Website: home-depot
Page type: review-order
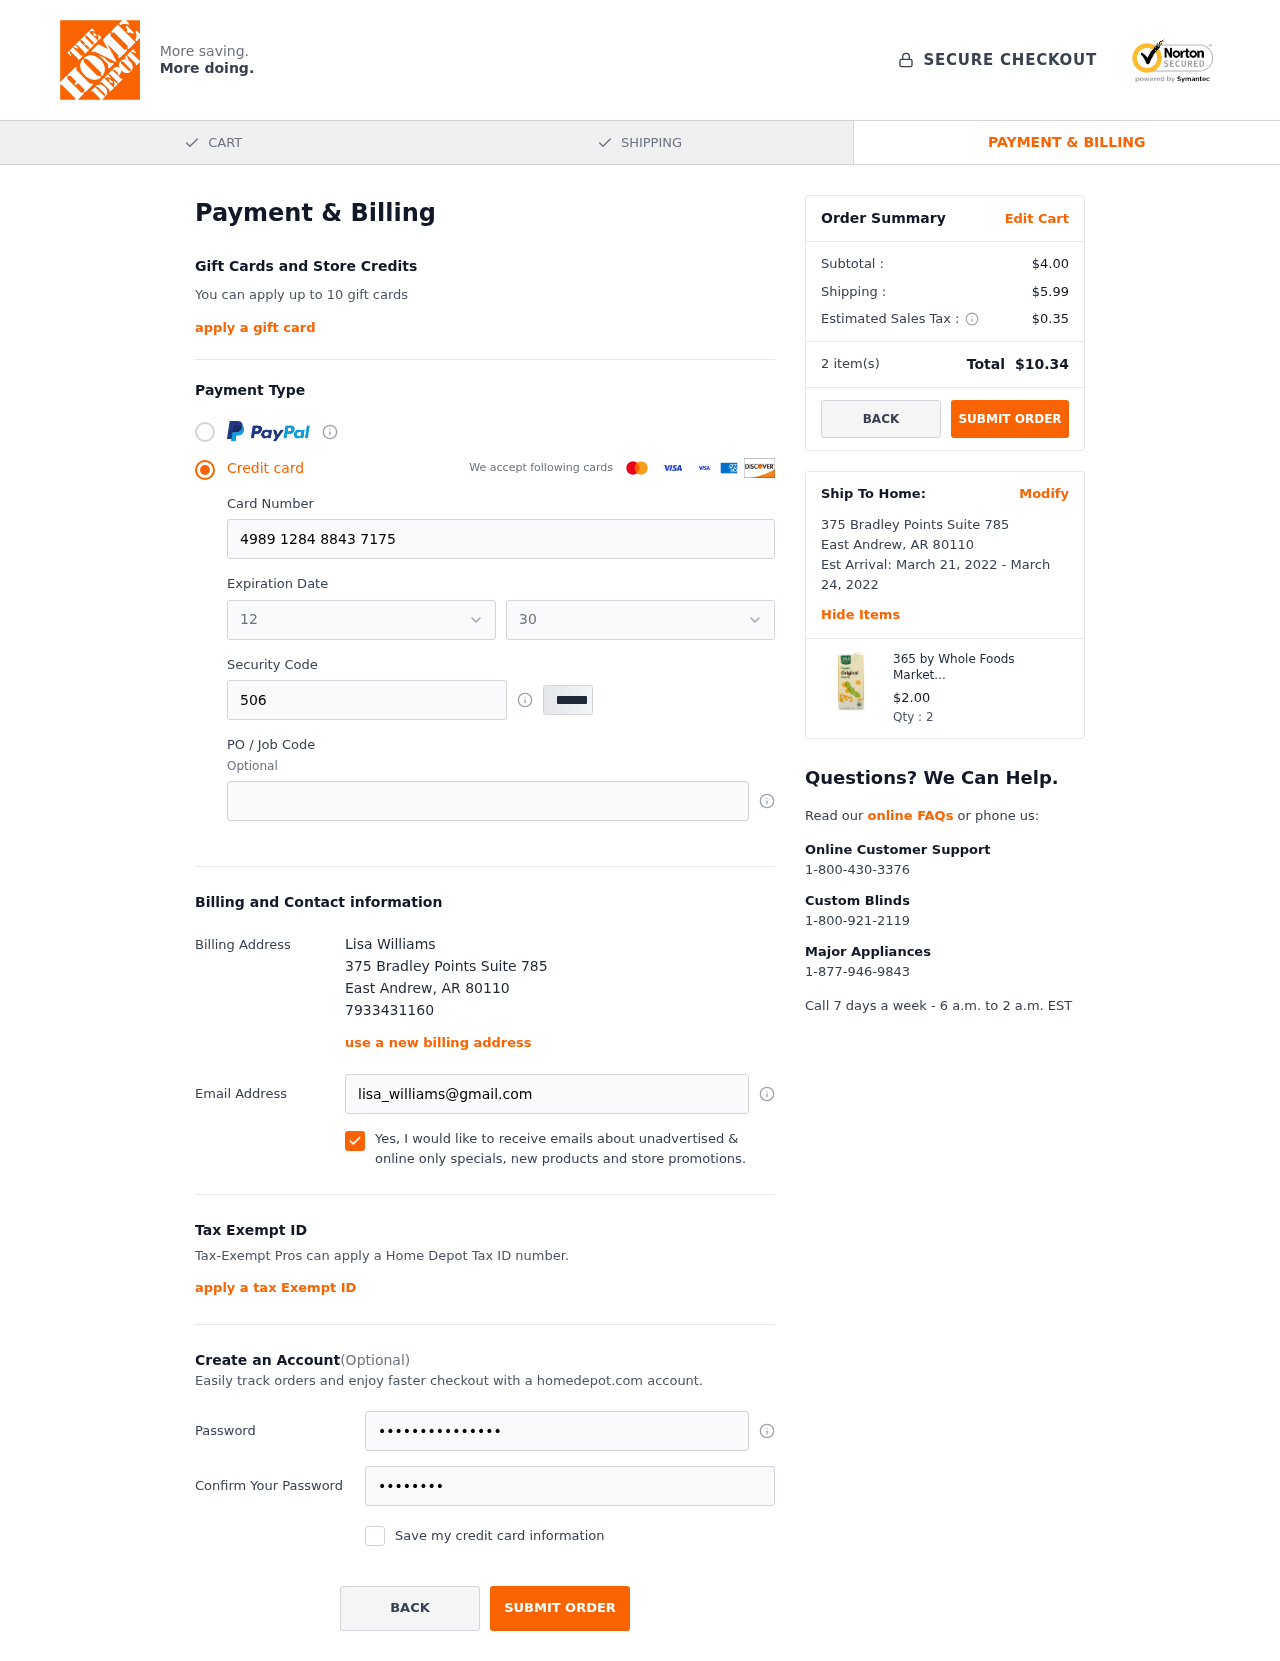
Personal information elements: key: PII_CARD_EXPIRY_MONTH
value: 12
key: PII_CARD_EXPIRY_YEAR
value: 30
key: PII_CITY
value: East Andrew
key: PII_FULLNAME
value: Lisa Williams
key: PII_PHONE
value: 7933431160
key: PII_POSTCODE
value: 80110
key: PII_STATE_ABBR
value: AR
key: PII_STREET
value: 375 Bradley Points Suite 785
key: PII_CARD_NUMBER
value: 4989 1284 8843 7175
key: PII_CARD_CVV
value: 506
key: PII_EMAIL
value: lisa_williams@gmail.com
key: PII_STREET2
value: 375 Bradley Points Suite 785
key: PII_POSTCODE2
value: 80110
Product elements: key: PRODUCT1_NAME
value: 365 by Whole Foods Market, Organic Shelf-Stable Soymilk, Orginal, 32 Fl Oz
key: PRODUCT1_PRICE
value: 2
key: PRODUCT1_QUANTITY
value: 2
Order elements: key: ORDER_SUBTOTAL
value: $4.00
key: ORDER_SHIPPING_COST
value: $5.99
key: ORDER_TAX
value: $0.35
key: ORDER_NUM_ITEMS
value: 2
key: ORDER_TOTAL
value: $10.34
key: ORDER_SHIPPING_DATE
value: March 21, 2022
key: ORDER_DELIVERY_DATE
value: March 24, 2022